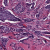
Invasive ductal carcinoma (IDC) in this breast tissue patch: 1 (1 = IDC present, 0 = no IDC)